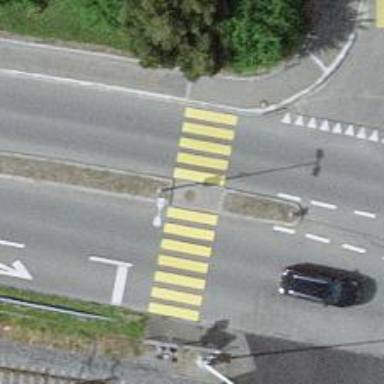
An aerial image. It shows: Zebra crossing on the road.